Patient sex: F
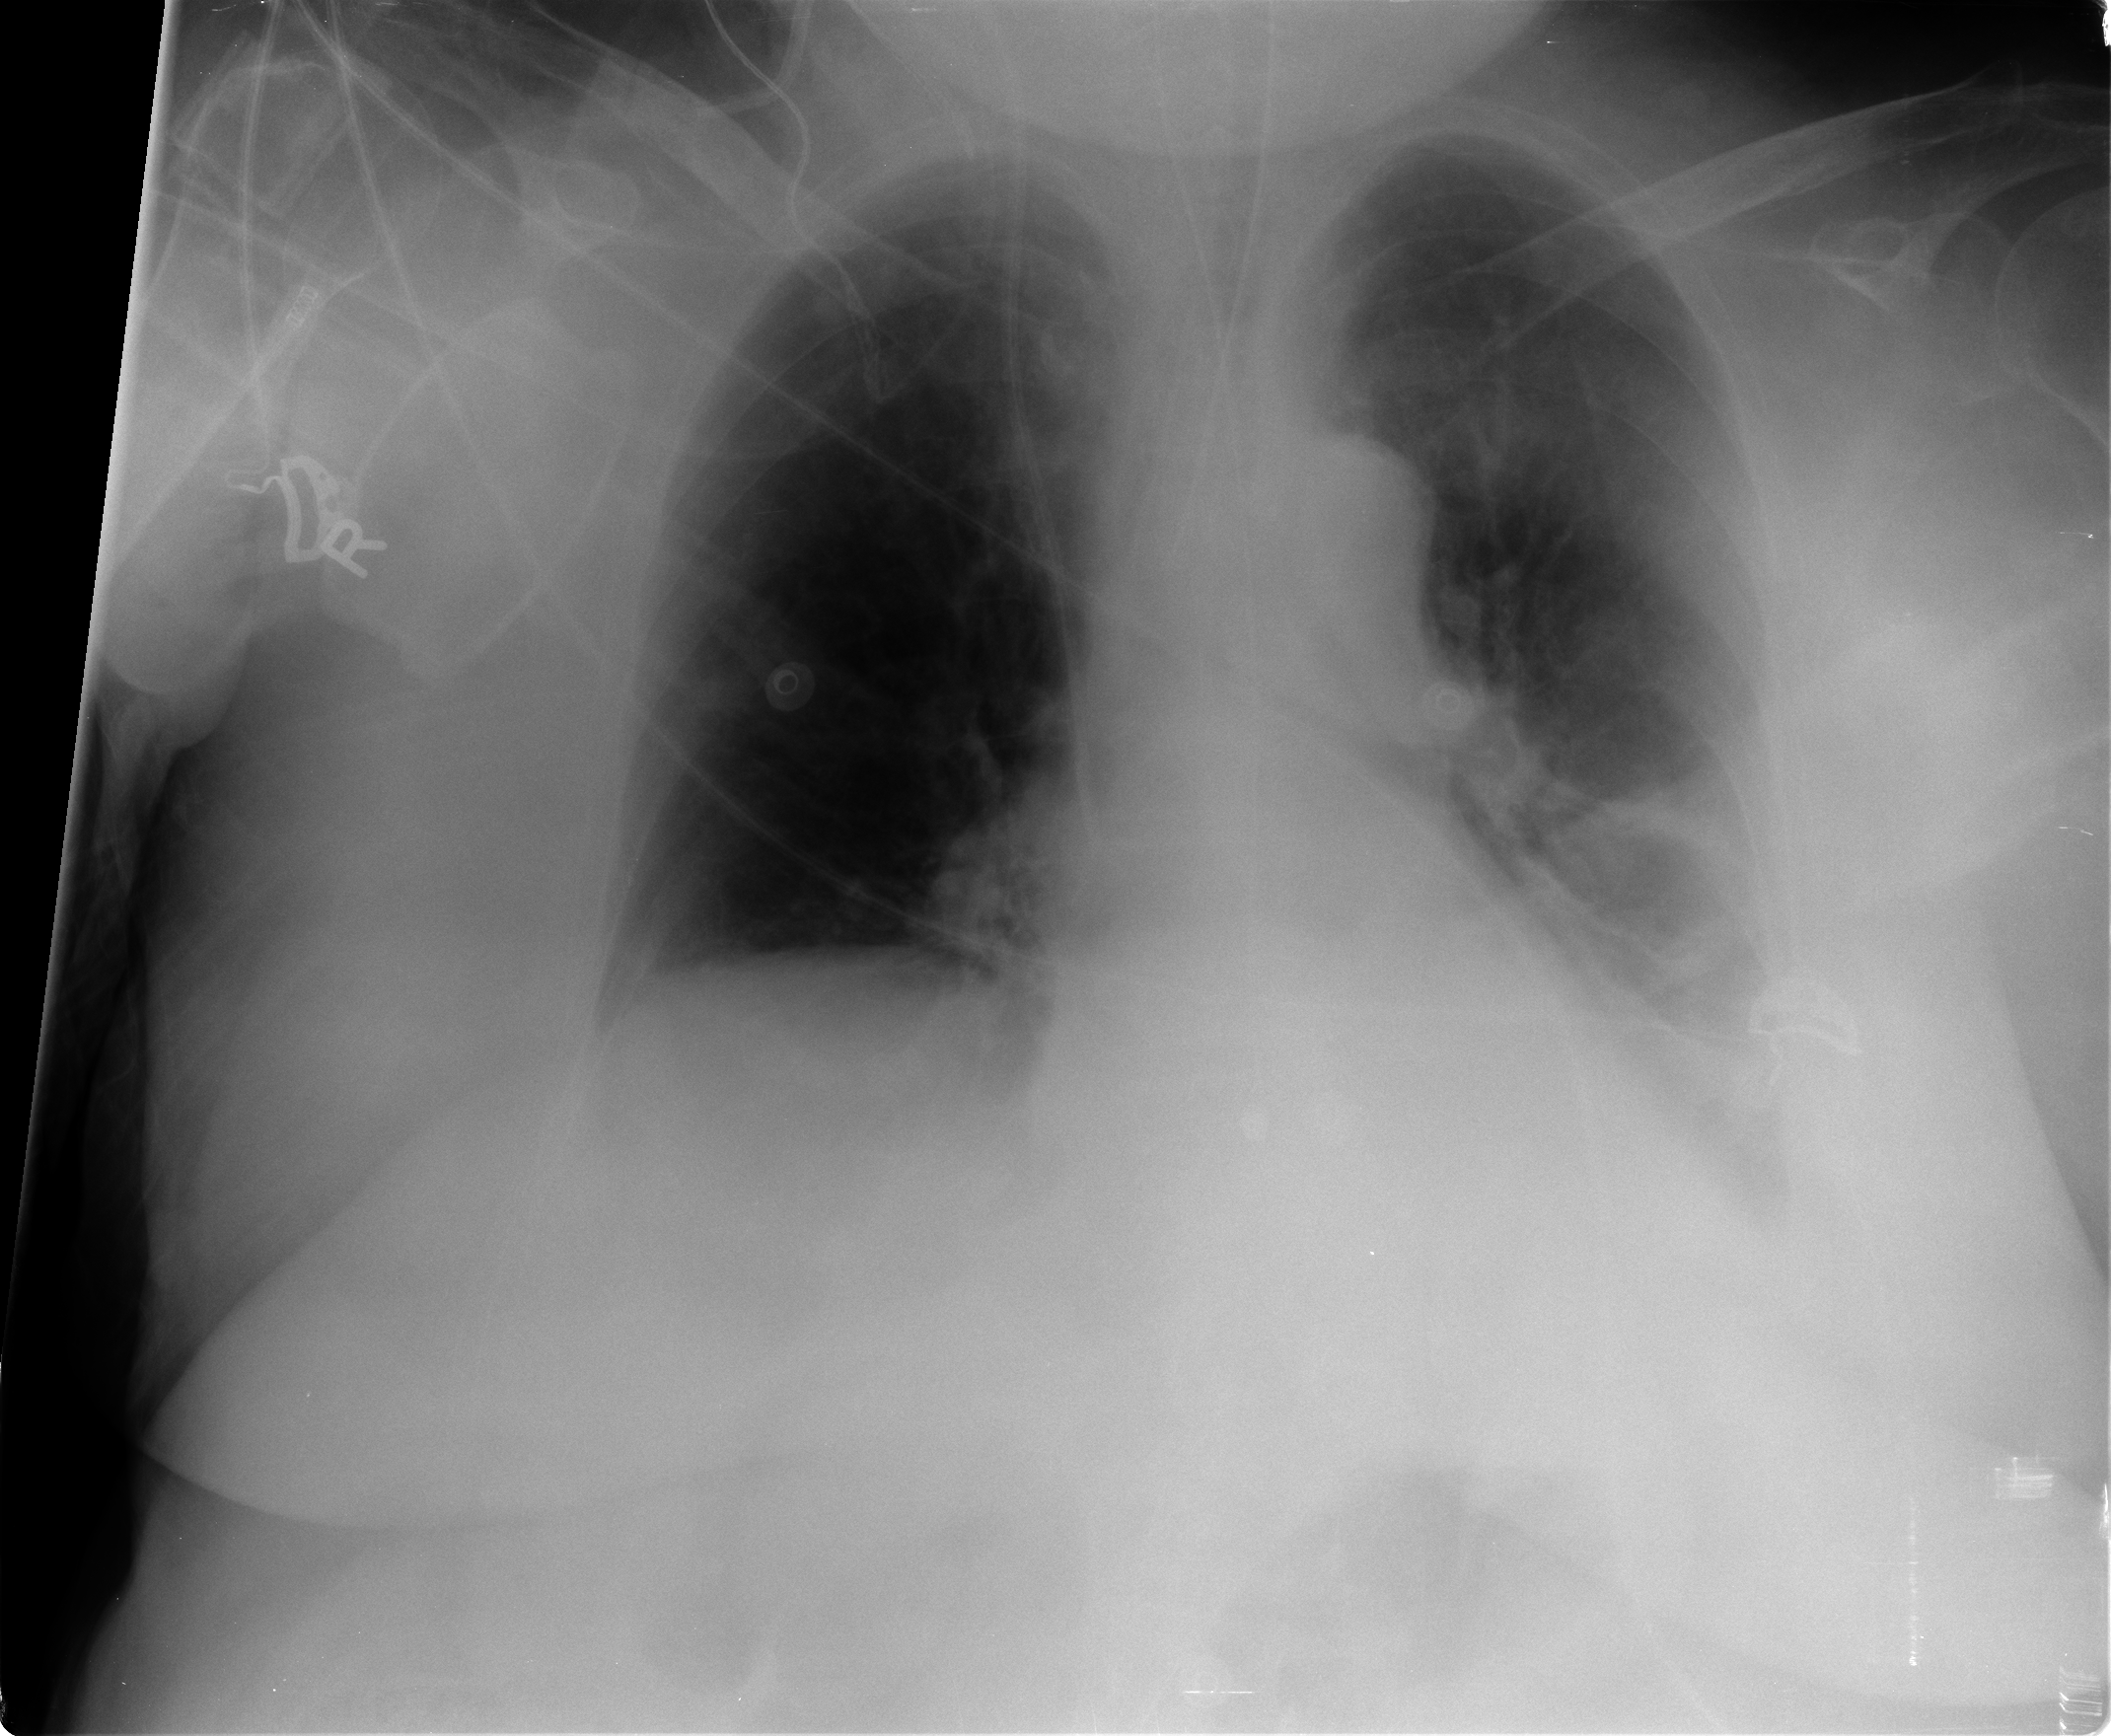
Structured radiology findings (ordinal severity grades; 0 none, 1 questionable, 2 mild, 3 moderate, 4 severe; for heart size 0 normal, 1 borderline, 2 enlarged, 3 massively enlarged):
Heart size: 0
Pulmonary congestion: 1
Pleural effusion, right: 0
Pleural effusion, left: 2
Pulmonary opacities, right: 0
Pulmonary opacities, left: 0
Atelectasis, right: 1
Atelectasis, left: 2